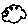
Label: cloud